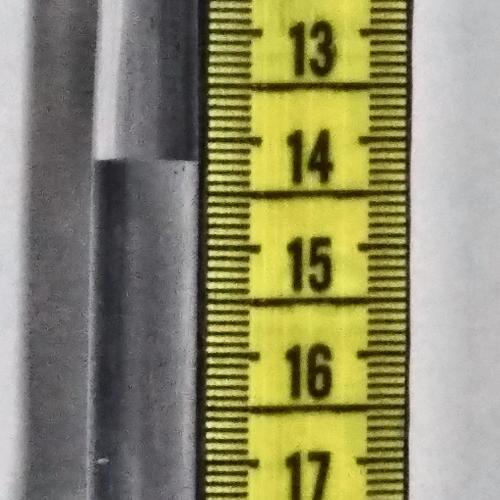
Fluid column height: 14.2 cm